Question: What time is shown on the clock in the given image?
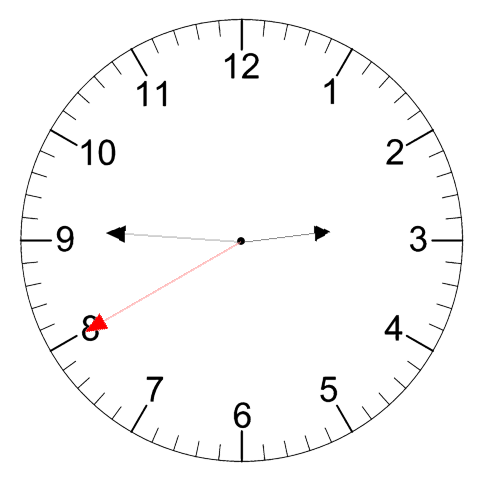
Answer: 02:45:40